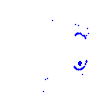
Particle: kaon